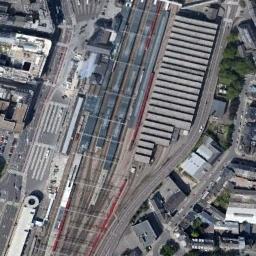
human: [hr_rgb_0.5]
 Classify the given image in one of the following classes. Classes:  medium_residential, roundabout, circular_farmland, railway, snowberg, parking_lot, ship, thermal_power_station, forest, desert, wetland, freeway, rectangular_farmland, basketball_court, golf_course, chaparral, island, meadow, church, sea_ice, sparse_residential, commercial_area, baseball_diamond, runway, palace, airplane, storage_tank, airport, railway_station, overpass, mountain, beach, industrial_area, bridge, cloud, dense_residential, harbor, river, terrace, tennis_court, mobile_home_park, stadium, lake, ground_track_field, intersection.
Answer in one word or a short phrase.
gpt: railway_station